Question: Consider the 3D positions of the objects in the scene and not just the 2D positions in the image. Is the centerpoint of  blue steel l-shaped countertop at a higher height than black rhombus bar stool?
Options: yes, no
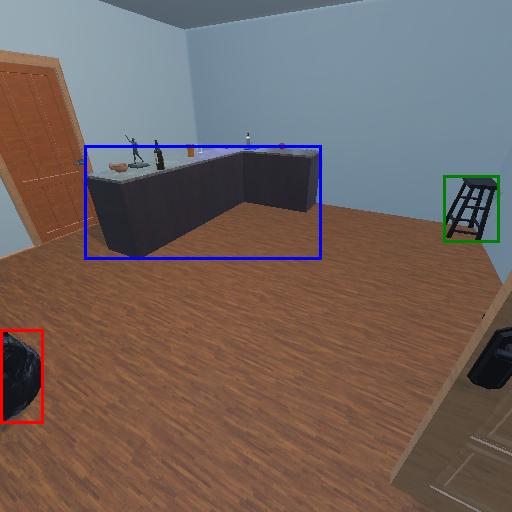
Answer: yes